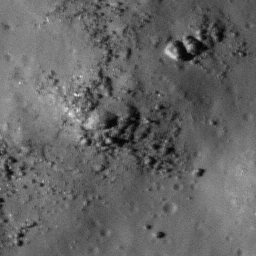
Pit: Lalande 2
Host crater: Lalande
Host type: impact_melt
Lunar coordinates: latitude -4.495, longitude 351.499